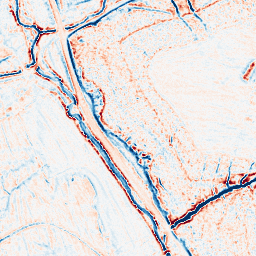
Category: edge_preserving
Decomposition family: bilateral
Decomposition parameters: d: 9
sigma_color: 50
sigma_space: 50
Upsampling method: bicubic
Upsampling parameters: scale: 2
Upsampling scale: 2